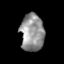
Tissue: lung
Cell type: Others
Senescence score: 0.2336
Nuclear area (px): 858
Mean DAPI intensity: 147.639